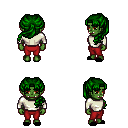
a pixel art fantasy rpg character, female body template, orc, green skin, white long-sleeve shirt, red pants, green princess hairstyle, black slippers, four views (front, back, left, right), 2x2 character sprite sheet, small pixel art, hard edges, no anti-aliasing